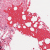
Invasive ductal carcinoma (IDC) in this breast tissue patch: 0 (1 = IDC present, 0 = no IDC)